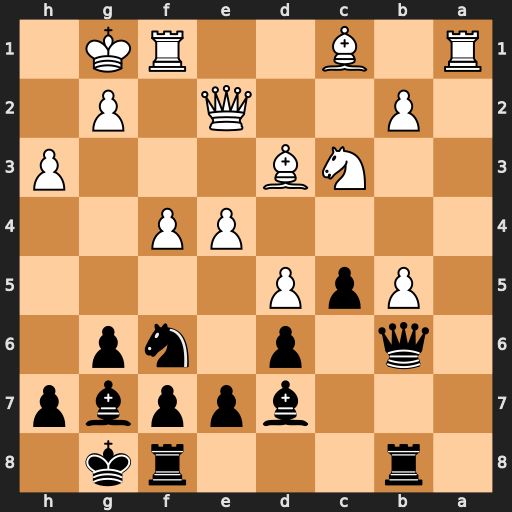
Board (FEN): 1r3rk1/3bppbp/1q1p1np1/1PpP4/4PP2/2NB3P/1P2Q1P1/R1B2RK1
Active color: b
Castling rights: -
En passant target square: -
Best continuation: c4+ Be3 cxd3